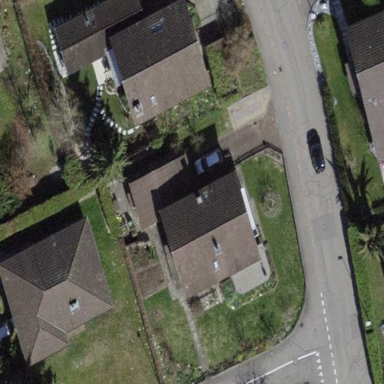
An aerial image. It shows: Building with tile roof.